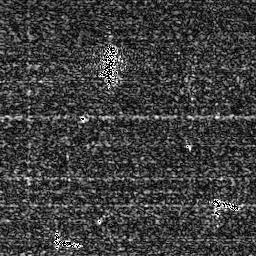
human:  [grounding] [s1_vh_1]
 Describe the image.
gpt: In the satellite image, there is  <ref>1 medium ship </ref> <box>[[80, 76, 93, 84, 0]]</box> located at bottom right,  <ref>1 medium ship </ref> <box>[[38, 16, 46, 34, 0]]</box> located at top,  <ref>1 medium ship </ref> <box>[[19, 91, 31, 97, 0]]</box> located at bottom left.